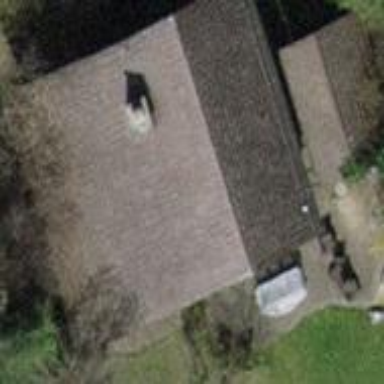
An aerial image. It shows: Building with tile roof.